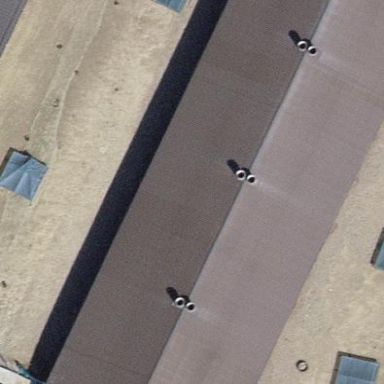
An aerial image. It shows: Building with tile roof.